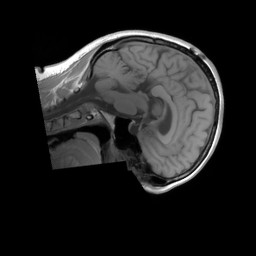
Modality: T1w
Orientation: sagittal
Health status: ill
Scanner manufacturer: siemens
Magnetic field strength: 3 T
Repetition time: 0.4 s
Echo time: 0.00246 s